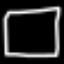
Label: square